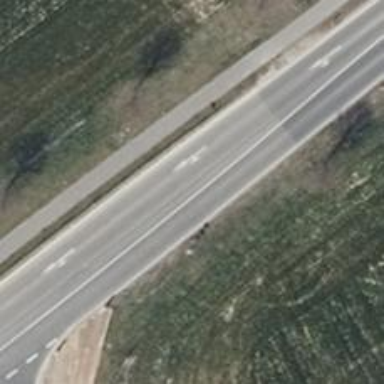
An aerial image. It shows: Secondary road with asphalt surface.